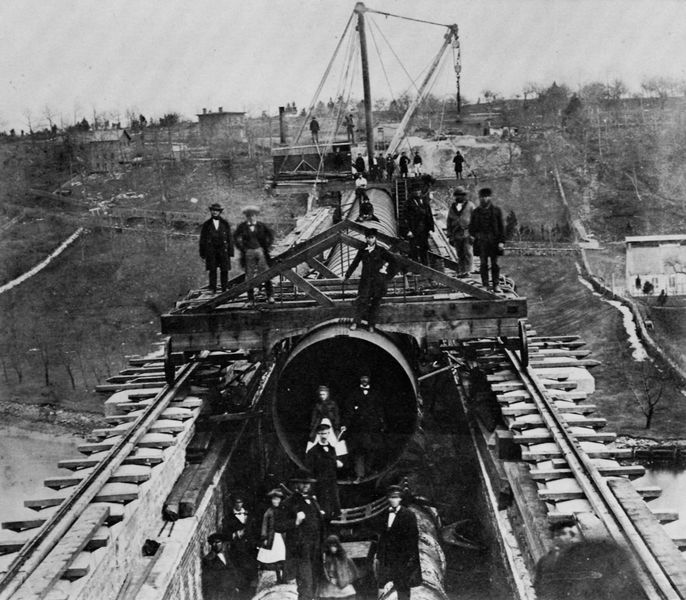
Titel: Die High Bridge in New York
Künstler: Amerikanischer Photograph
Schlagwörter: berg, himmel, weiß, wolken, landschaft, menschen, stadt, grau, männer, schwarz, strasse, menge, stehen, hügel, nass, mantel, pose, rund, räder, ort, zug, arbeiter, industrie, wagen, werft, seile, grass, foto, fotografie, photographie, maschine, stangen, gerät, kran, seil, technik, schwarzweiß, posieren, photo, eisenbahn, lok, gleis, gleise, schienen, tunnel, präsentieren, krahn, firugen, innovation, schwrza